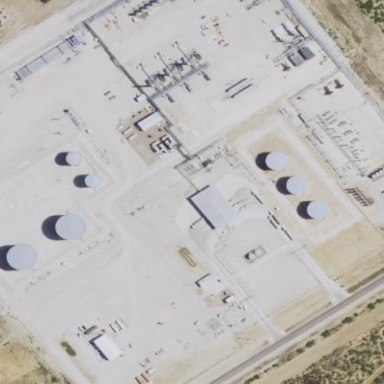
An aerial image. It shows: Industrial area used for gas-related purposes.